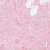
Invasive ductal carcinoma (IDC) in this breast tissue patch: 0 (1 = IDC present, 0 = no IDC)